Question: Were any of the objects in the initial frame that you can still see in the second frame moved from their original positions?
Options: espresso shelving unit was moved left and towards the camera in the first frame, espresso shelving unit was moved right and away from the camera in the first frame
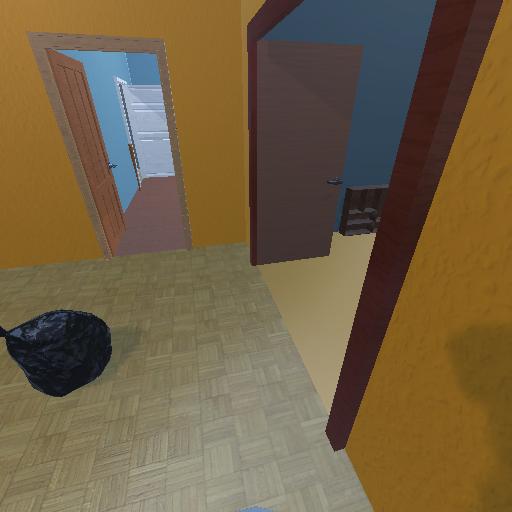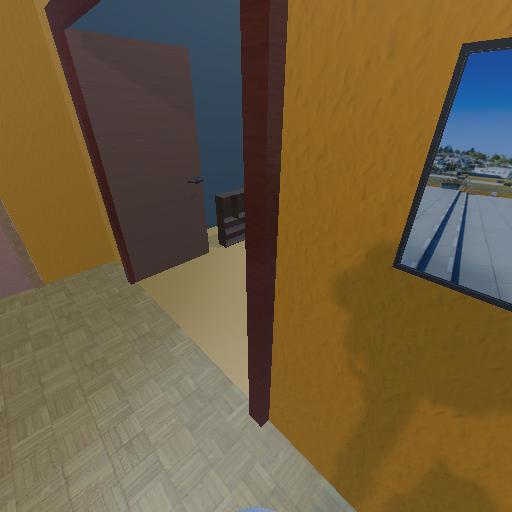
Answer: espresso shelving unit was moved left and towards the camera in the first frame